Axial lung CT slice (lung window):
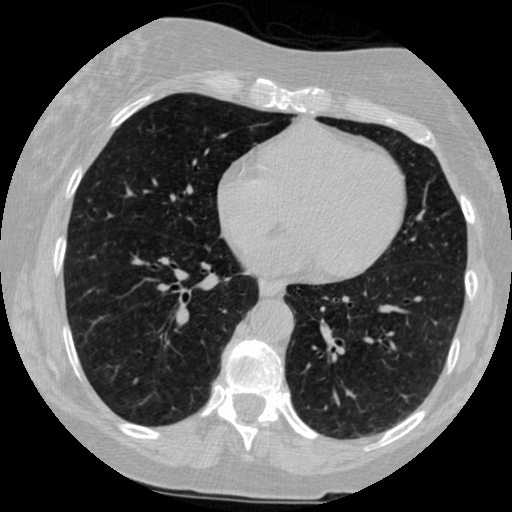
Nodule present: no